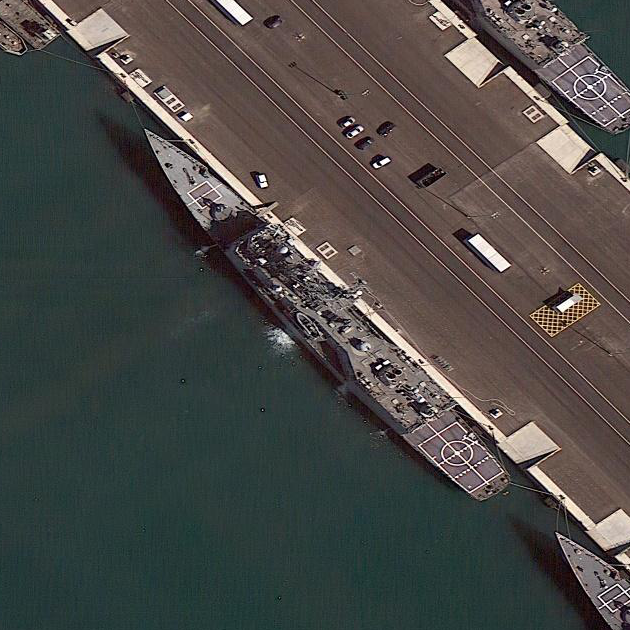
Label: cruiser